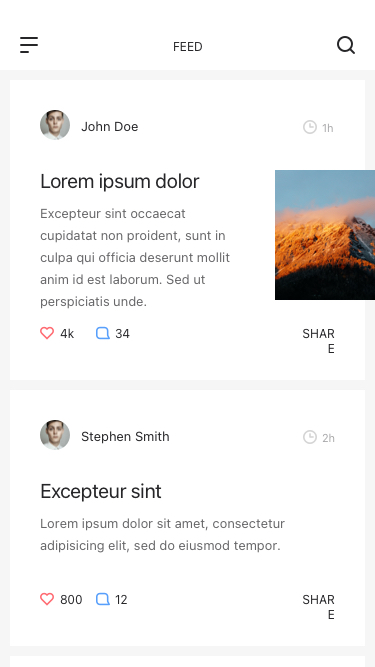
Text in this UI design:
Stephen Smith
2h
Excepteur sint
Lorem ipsum dolor sit amet, consectetur adipisicing elit, sed do eiusmod tempor.
800
share
12
John Doe
1h
Lorem ipsum dolor
Excepteur sint occaecat cupidatat non proident, sunt in culpa qui officia deserunt mollit anim id est laborum. Sed ut perspiciatis unde.
4k
share
34